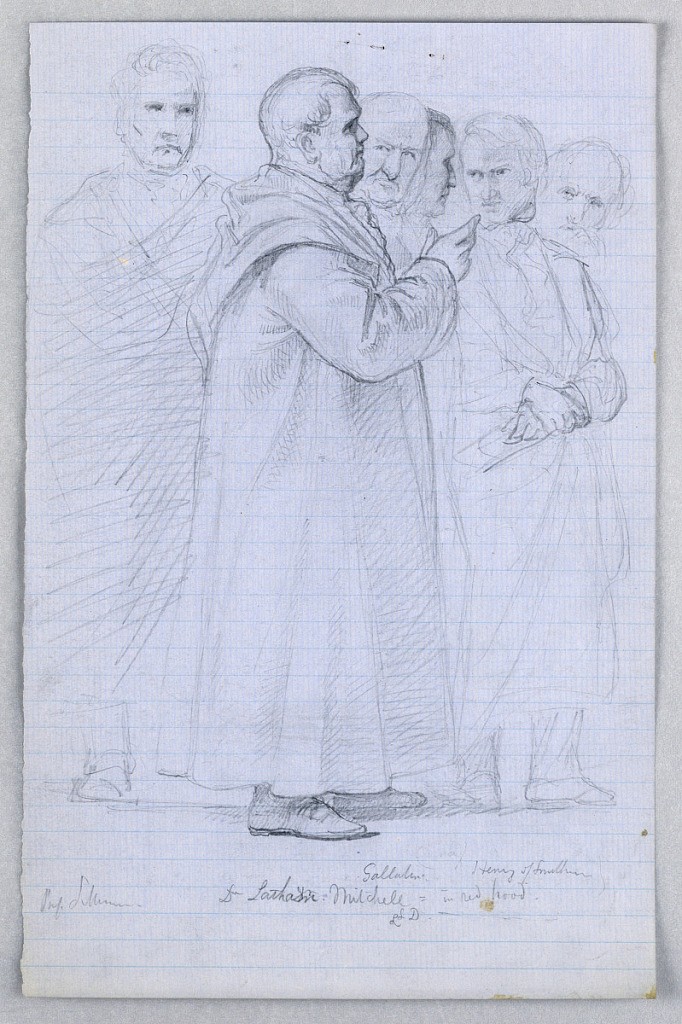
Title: Study for "Scientific Group"
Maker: Daniel Huntington, American, 1816–1906
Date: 1858
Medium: Graphite on lined blue laid paper
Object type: Drawing
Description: Center, facing right, is Dr. Latham. Around him, standing, are Prof. Silliman, Mitchell, Gallatin, and another figure.